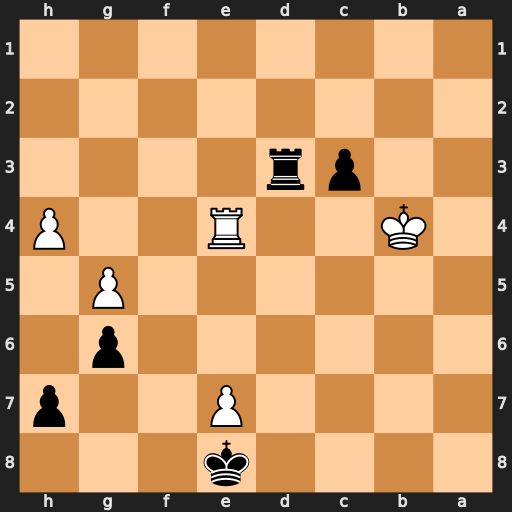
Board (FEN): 4k3/4P2p/6p1/6P1/1K2R2P/2pr4/8/8
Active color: b
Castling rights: -
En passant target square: -
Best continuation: c2 Rc4 Rd4 Rxd4 c1=Q